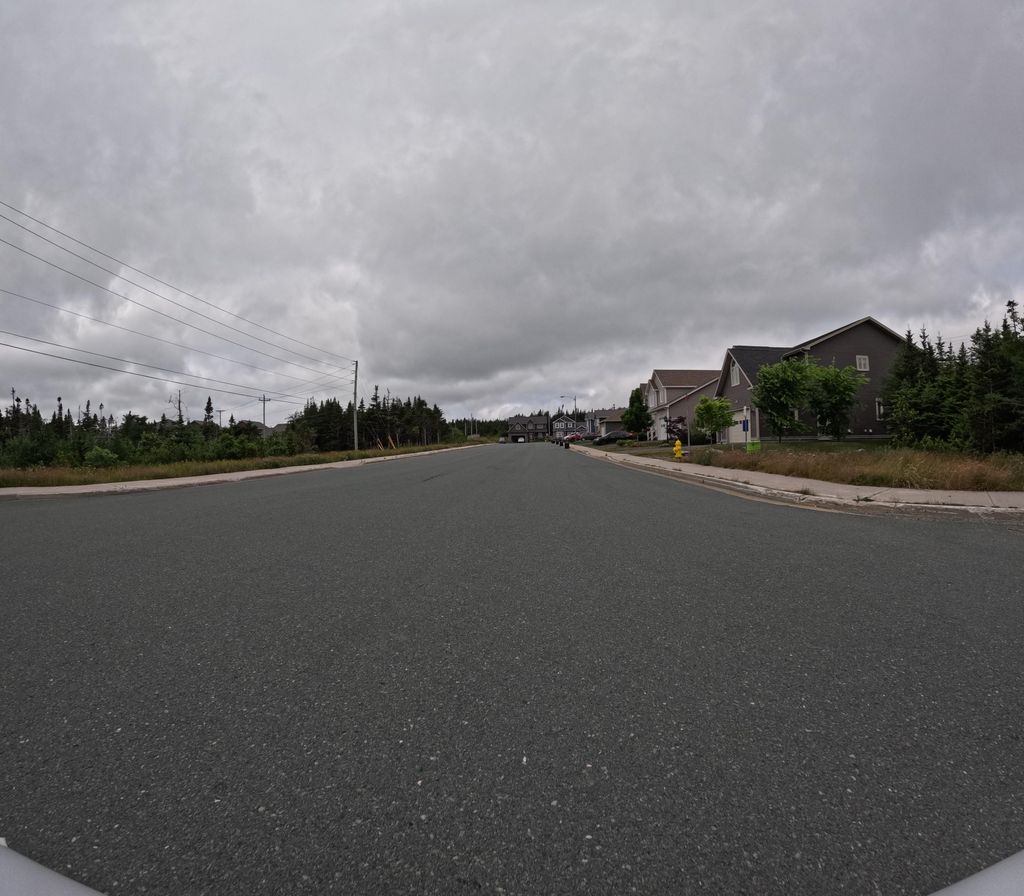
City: st_johns